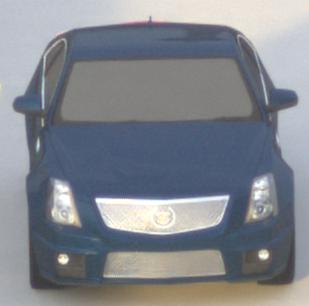
Make: Cadillac
Model: CTS-V
Detailed model: CTS-V (II) Limousine
Model produced from: 2008/11
Model produced until: 2010/12
Doors: 4
Color: blue
Road condition: dry road
Daytime: sunrise or sunset
Contrast: low contrast